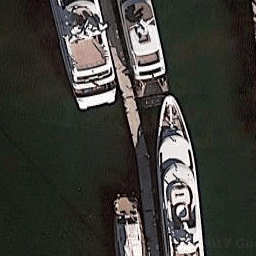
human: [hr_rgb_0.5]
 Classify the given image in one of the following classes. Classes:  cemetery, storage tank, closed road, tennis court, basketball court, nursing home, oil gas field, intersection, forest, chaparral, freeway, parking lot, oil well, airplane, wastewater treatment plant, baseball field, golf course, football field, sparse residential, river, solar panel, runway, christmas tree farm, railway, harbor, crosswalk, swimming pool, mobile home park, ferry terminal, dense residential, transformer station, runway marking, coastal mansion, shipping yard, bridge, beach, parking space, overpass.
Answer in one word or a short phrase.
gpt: harbor